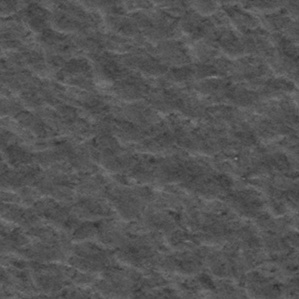
Label: frost